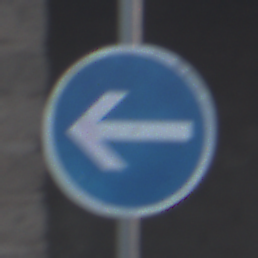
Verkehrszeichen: VorgeschriebeneFahrtrichtungHierLinks
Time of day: SunriseSunset
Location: Outdoor (Nature)
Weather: Clear
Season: NotSpecified
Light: Natural